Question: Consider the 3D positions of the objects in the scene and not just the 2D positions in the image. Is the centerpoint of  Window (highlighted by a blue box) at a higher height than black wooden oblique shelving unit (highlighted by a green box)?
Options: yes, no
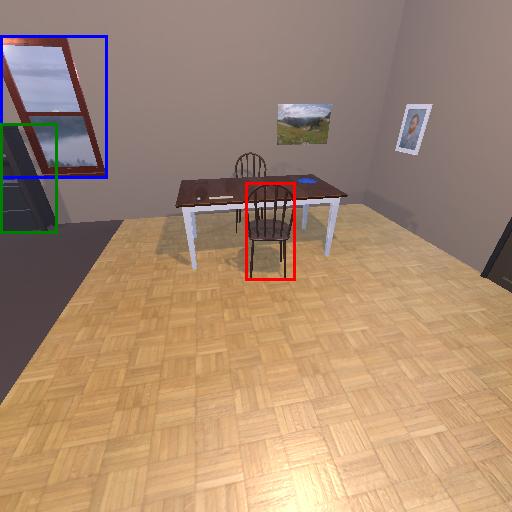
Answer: yes